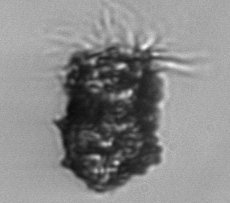
Label: Tintinnopsis